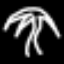
Label: palm tree